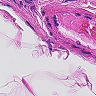
Metastatic tissue present: no